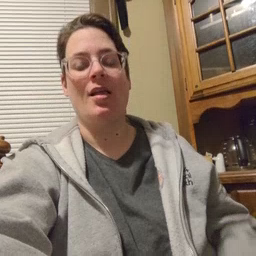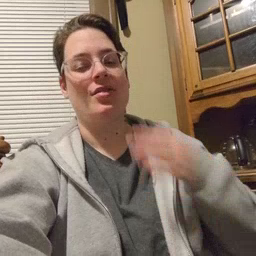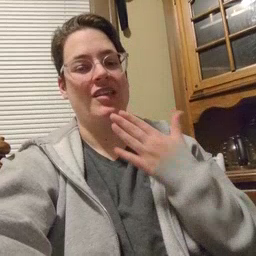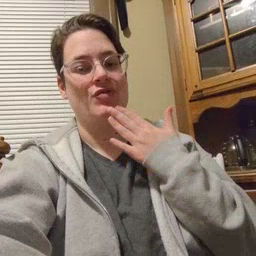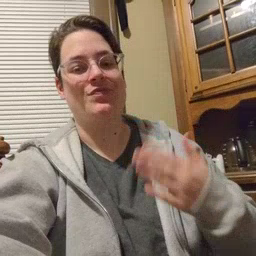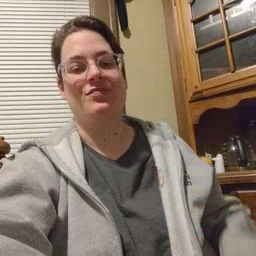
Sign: thankyou